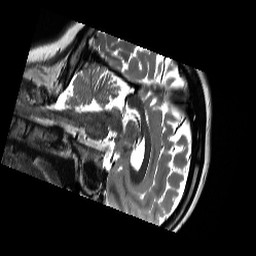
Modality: T2w
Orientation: sagittal
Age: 18
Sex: female